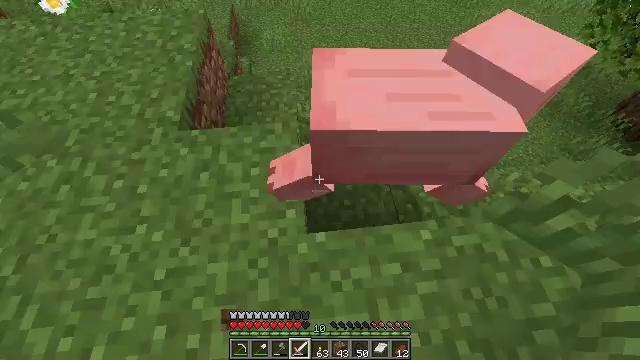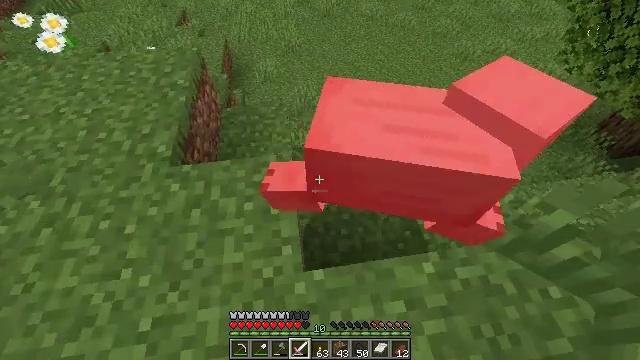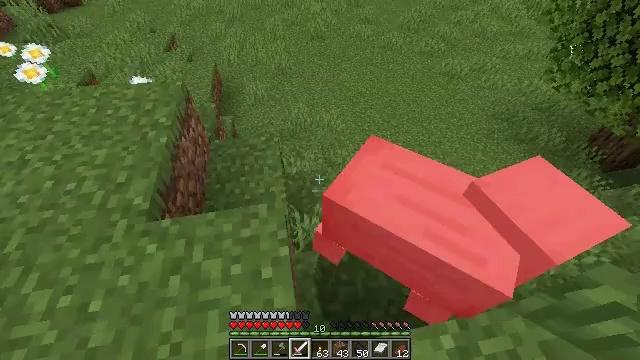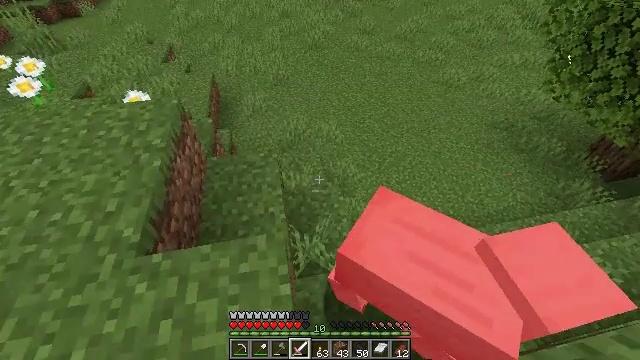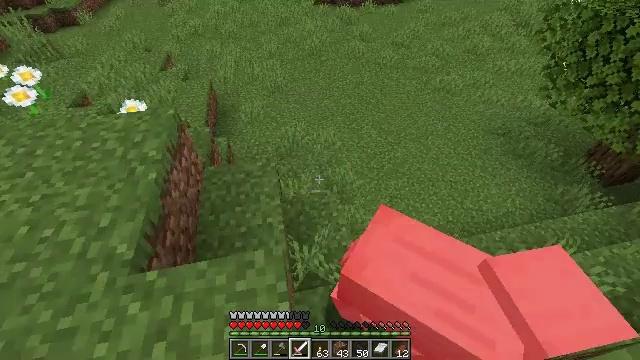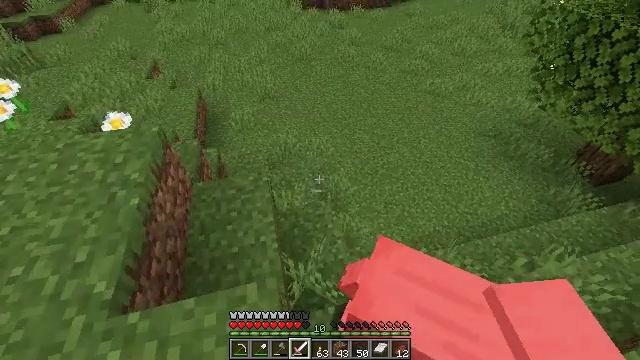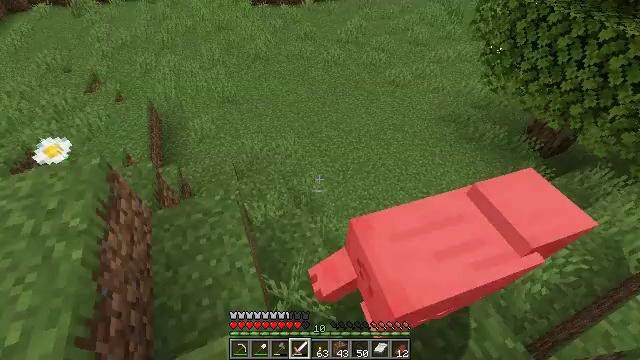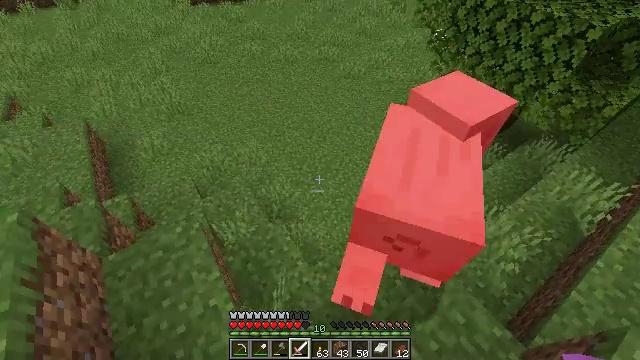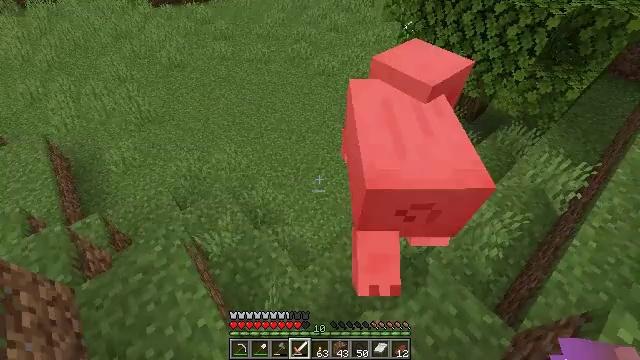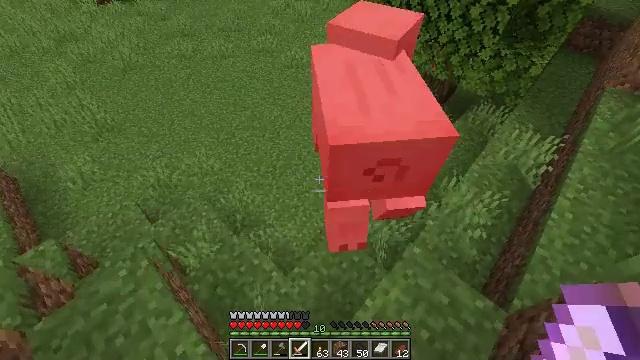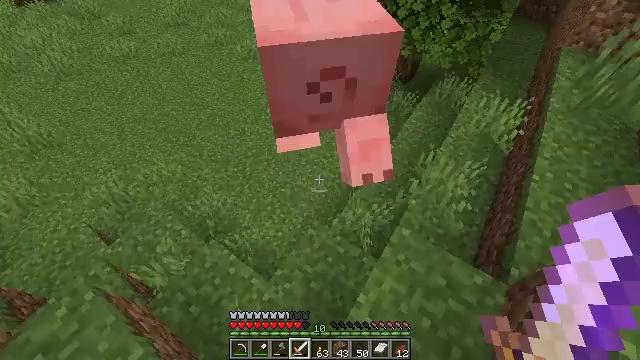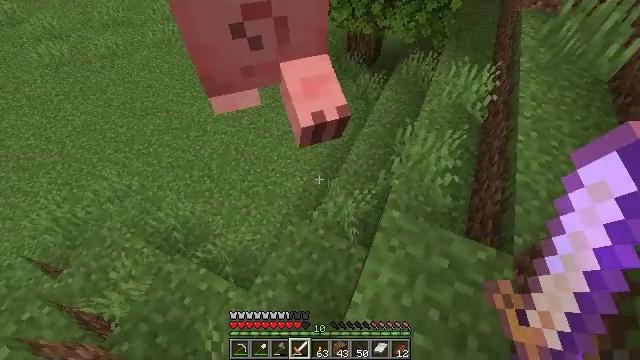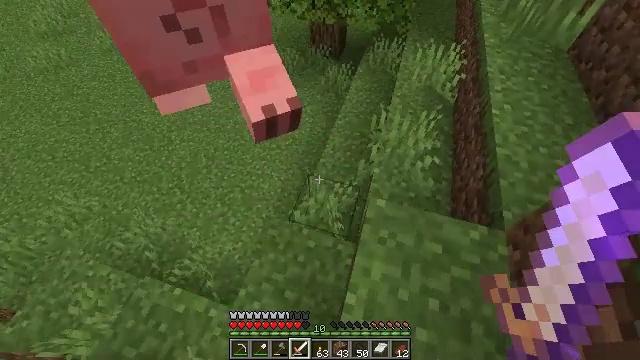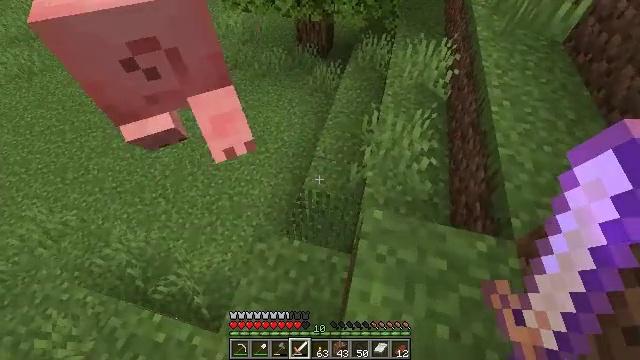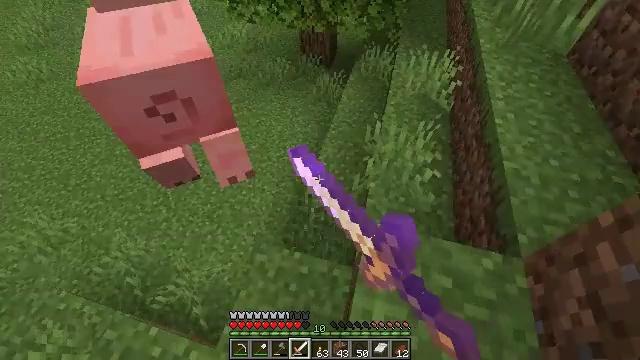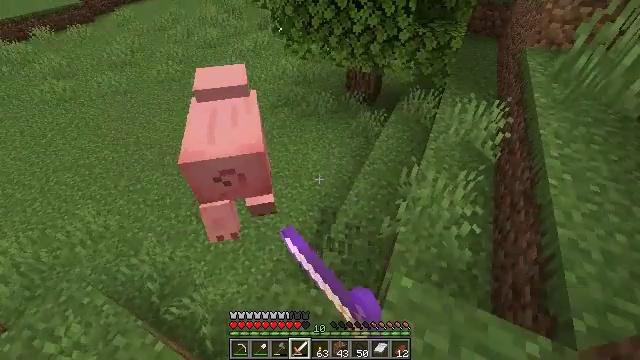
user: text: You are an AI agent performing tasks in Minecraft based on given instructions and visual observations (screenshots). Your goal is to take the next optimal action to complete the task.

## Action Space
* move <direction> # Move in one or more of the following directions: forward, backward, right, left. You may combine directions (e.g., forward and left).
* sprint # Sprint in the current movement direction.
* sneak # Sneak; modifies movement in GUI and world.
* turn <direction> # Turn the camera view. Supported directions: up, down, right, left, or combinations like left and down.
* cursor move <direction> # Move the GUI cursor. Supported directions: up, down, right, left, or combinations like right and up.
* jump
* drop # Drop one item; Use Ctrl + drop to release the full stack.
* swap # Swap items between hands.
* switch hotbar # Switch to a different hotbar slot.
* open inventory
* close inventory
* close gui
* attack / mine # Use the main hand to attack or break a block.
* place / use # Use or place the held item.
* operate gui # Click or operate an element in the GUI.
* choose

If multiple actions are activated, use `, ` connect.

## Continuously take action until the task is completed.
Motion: motion action
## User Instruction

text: Mine the grass in the plains.
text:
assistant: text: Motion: move forward, turn right and up
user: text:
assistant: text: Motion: move forward, turn right and up
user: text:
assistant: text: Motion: move forward, turn up
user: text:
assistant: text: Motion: move forward, turn up
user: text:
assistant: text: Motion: move forward, turn right
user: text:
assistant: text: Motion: move forward, turn right and down
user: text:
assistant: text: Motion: move forward, turn right and down
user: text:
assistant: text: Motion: move forward and move right, turn right
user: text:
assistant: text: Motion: move forward and move right, turn right and down
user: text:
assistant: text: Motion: move forward and move right, turn right and down
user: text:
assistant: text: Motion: move forward and move right, turn right
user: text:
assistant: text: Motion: move forward and move right, turn right
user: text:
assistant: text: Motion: turn right, attack / mine
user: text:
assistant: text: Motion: turn up, attack / mine
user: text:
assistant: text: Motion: turn left and up, attack / mine
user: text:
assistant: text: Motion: turn left and up
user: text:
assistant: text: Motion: move forward, turn left and up
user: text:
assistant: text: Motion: no_op